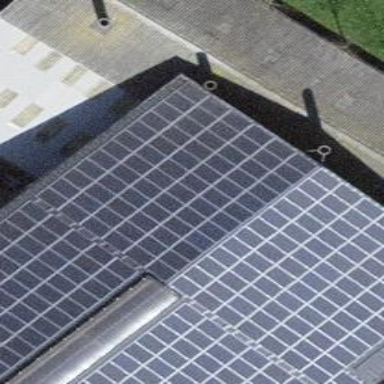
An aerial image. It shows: Solar power generator with photovoltaic panels.